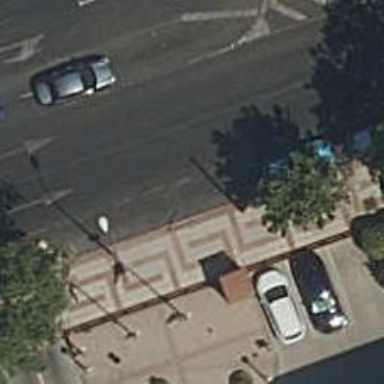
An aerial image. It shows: Taxi stand.